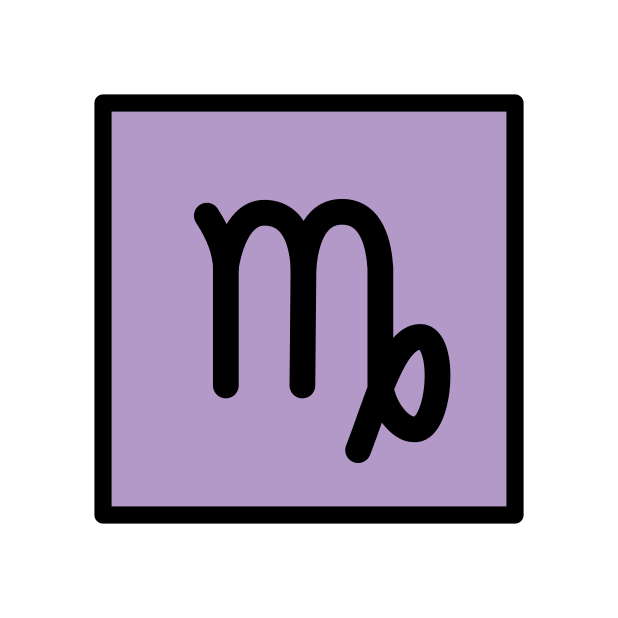
Virgo